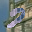
Label: 7